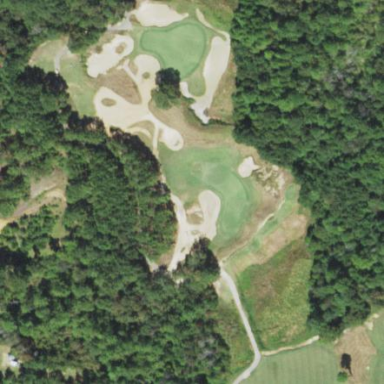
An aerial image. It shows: Golf rough area.